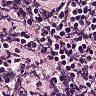
Metastatic tissue present: no